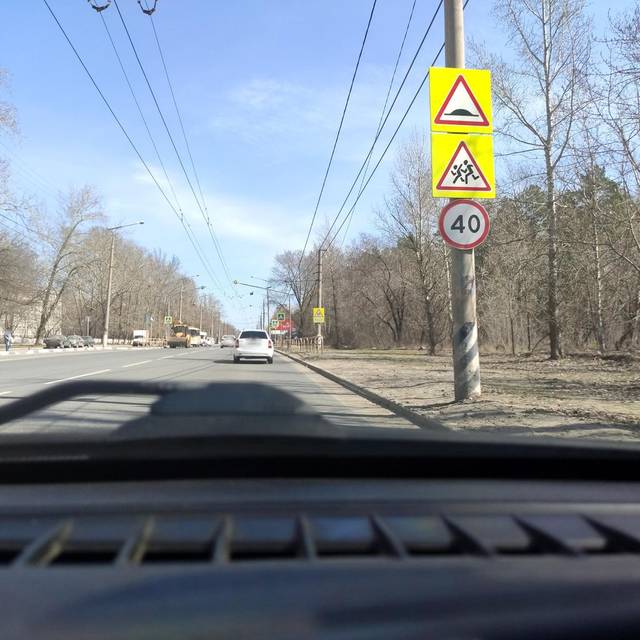
Region: Russia
Coordinates: 53.499, 49.403